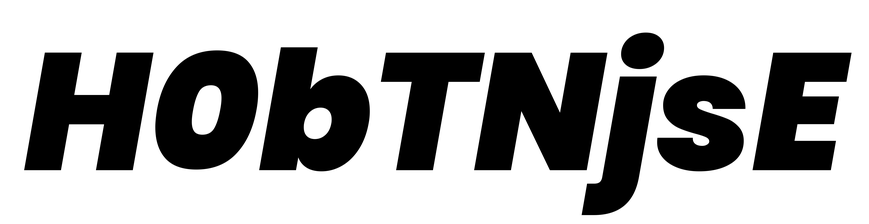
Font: Poppins-BlackItalic